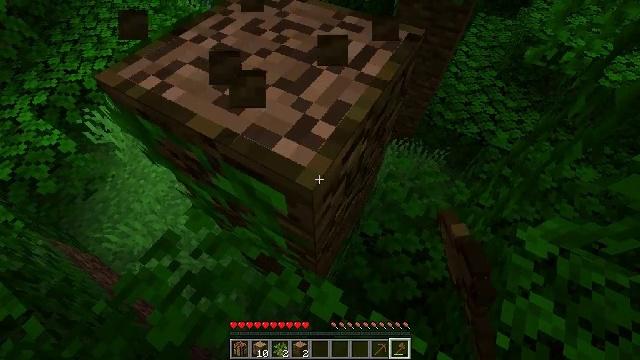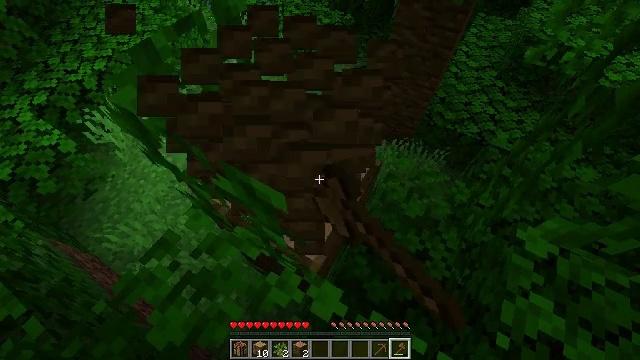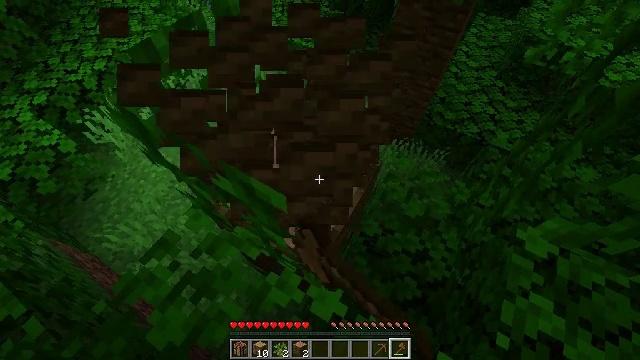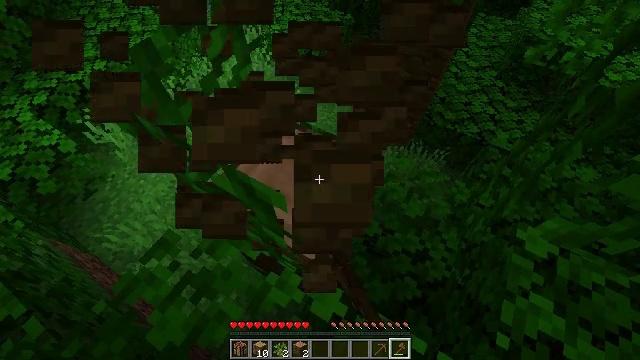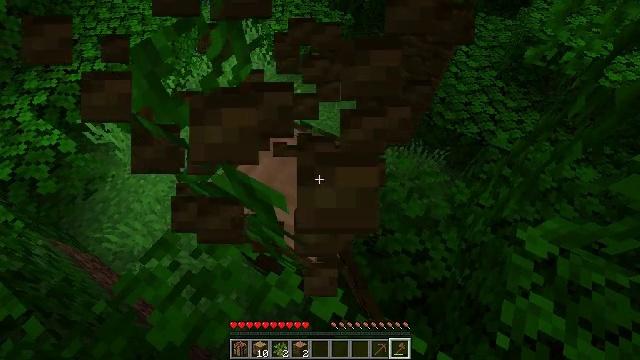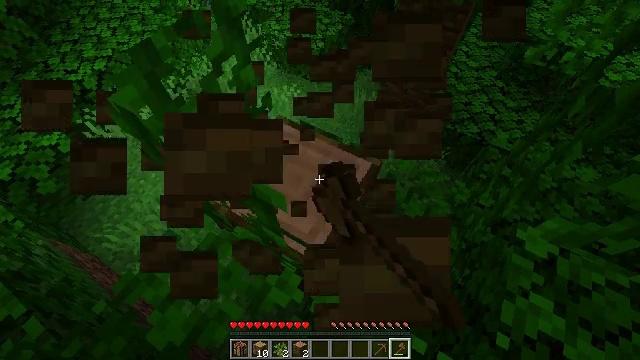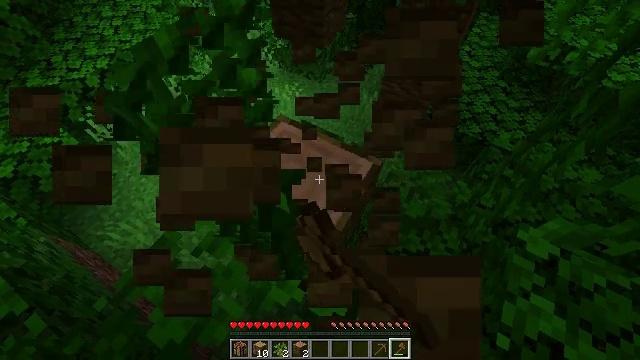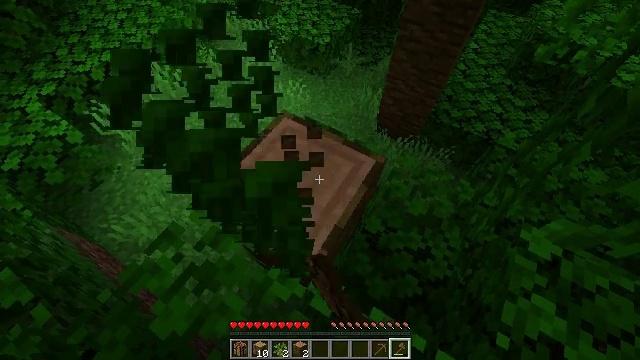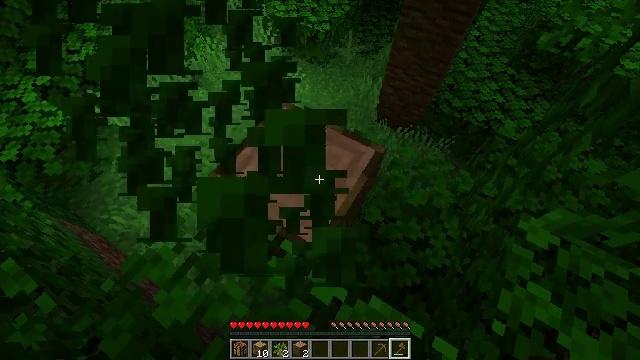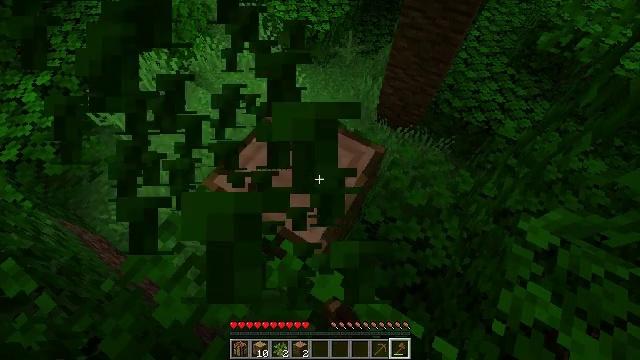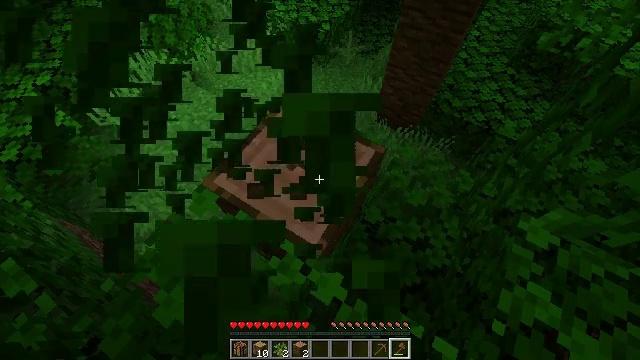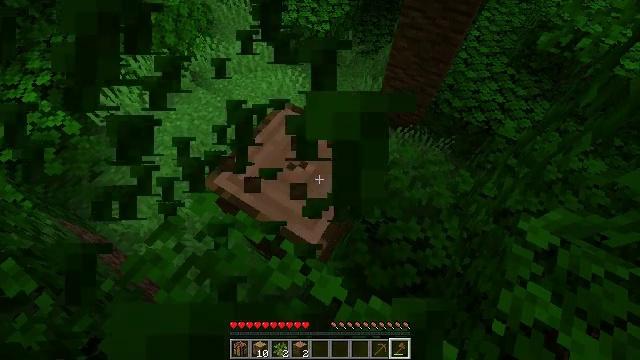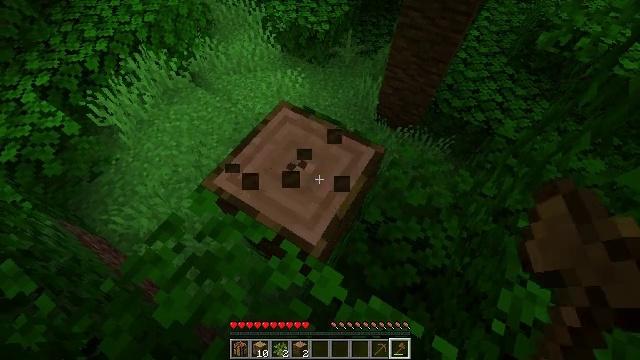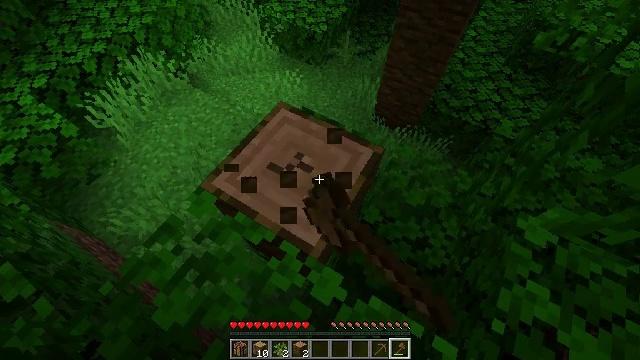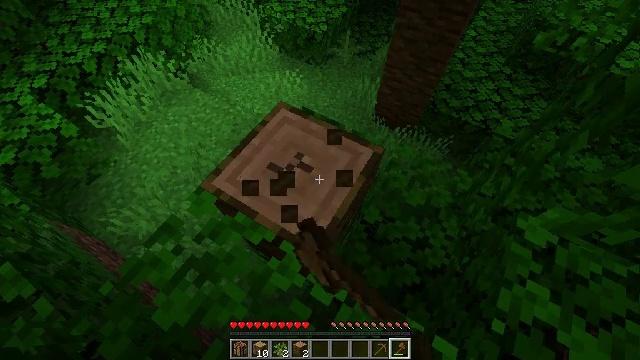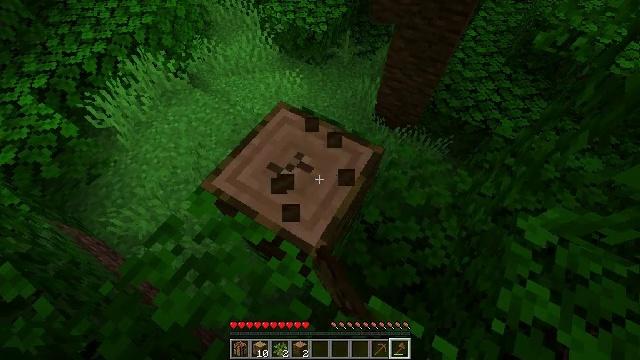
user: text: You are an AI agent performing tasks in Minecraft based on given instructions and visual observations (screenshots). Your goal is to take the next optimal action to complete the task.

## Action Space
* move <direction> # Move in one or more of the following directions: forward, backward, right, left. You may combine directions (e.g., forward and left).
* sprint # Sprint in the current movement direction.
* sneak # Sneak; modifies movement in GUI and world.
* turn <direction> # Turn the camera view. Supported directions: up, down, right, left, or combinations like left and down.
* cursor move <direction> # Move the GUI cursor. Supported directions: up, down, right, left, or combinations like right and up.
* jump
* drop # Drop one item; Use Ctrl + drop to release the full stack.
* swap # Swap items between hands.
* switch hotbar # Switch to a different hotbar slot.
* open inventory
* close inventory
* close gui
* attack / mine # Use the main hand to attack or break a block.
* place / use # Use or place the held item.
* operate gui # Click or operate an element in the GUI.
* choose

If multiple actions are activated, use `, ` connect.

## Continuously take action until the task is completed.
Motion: motion action
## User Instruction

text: Harvest the jungle log from the tree trunk.
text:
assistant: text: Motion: attack / mine
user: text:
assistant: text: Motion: attack / mine
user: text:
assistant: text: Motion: attack / mine
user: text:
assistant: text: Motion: attack / mine
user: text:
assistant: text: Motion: attack / mine
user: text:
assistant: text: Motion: attack / mine
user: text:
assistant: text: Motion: turn left, attack / mine
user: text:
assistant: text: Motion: turn down, attack / mine
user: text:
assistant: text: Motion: attack / mine
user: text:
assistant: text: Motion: attack / mine
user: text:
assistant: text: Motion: attack / mine
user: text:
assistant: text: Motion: attack / mine
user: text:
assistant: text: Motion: attack / mine
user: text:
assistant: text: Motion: attack / mine
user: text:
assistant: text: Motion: attack / mine
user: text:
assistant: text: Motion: attack / mine
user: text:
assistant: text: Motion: attack / mine
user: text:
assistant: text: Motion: attack / mine
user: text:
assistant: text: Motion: attack / mine
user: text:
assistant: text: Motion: attack / mine
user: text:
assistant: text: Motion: attack / mine
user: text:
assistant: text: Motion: attack / mine
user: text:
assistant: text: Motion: attack / mine
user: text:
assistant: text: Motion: attack / mine
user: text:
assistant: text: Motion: attack / mine
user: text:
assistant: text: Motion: attack / mine
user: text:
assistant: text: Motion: attack / mine
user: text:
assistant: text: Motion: attack / mine
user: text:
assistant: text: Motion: attack / mine
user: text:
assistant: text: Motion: attack / mine